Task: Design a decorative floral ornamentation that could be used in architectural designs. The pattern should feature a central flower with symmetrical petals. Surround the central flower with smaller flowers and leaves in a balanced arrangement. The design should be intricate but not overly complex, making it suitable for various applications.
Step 1048:
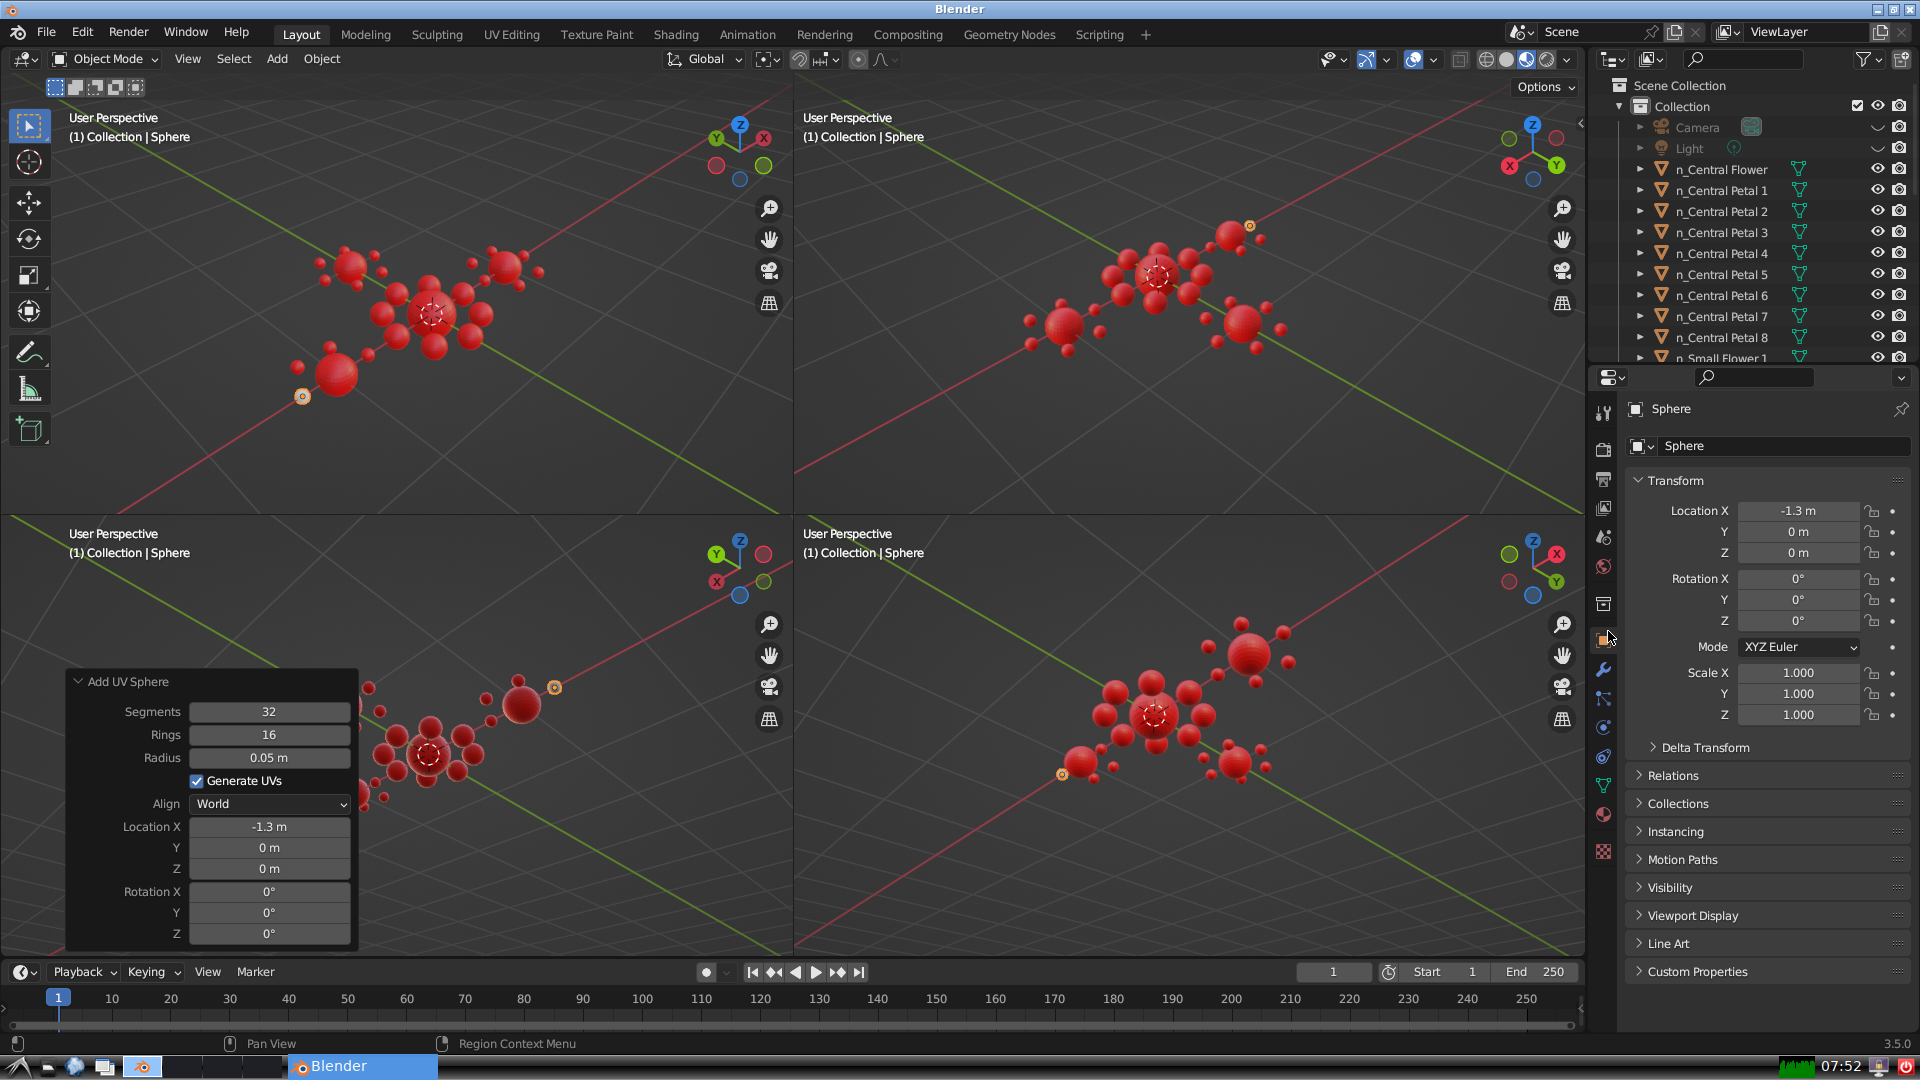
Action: {"mouse_move": [1732, 445]}